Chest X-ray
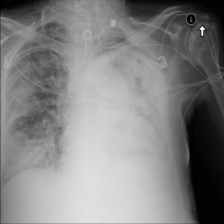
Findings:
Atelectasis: negative
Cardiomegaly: negative
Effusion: negative
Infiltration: positive
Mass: negative
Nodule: negative
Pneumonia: negative
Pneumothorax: negative
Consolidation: negative
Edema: negative
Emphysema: negative
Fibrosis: negative
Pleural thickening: negative
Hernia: negative